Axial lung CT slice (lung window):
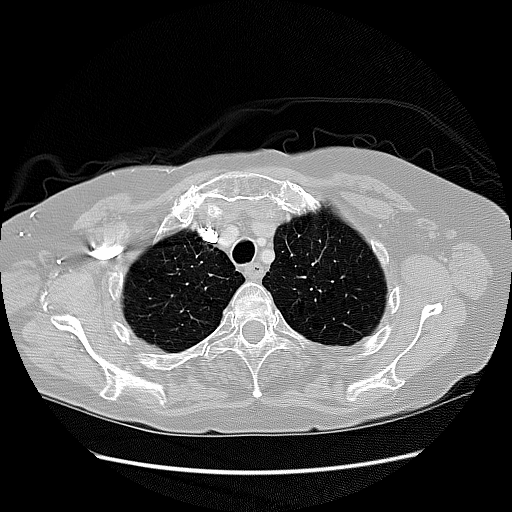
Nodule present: no